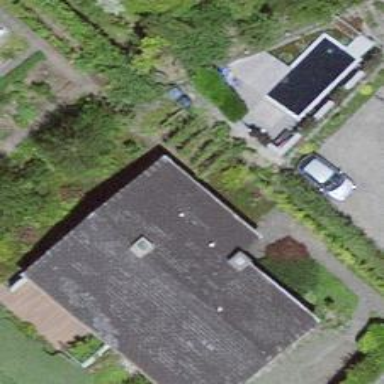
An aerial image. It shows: Residential building.